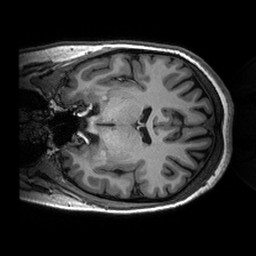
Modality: T1w
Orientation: coronal
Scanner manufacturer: siemens
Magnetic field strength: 3 T
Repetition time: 2.53 s
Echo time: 0.00288 s